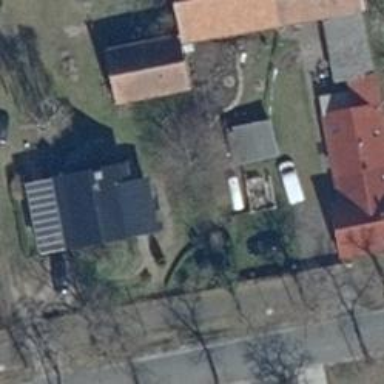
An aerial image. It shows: Simple house.